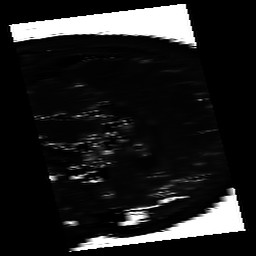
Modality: T2map
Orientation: sagittal
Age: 23
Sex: male
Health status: ill